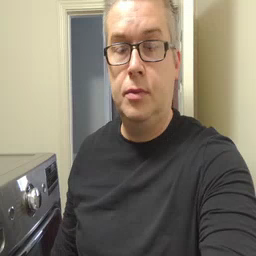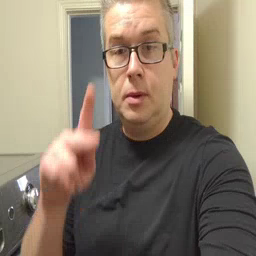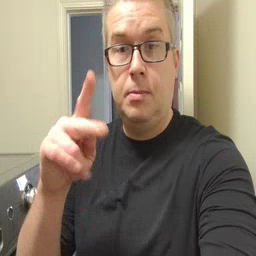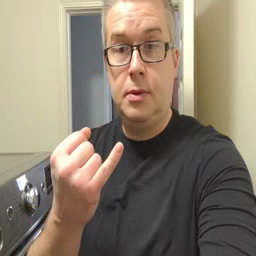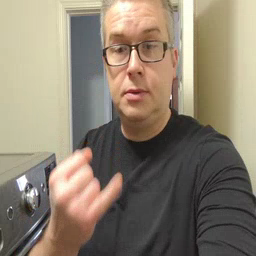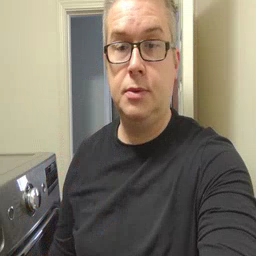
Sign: pajamas